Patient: sex F, age 68
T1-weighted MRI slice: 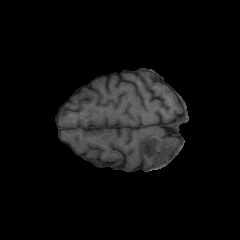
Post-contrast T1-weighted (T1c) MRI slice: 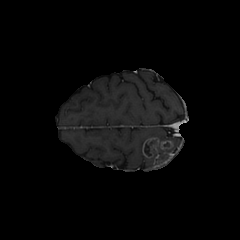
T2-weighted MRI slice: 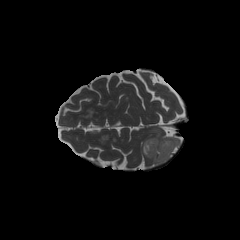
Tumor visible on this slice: yes
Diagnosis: Glioblastoma, IDH-wildtype
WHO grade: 4